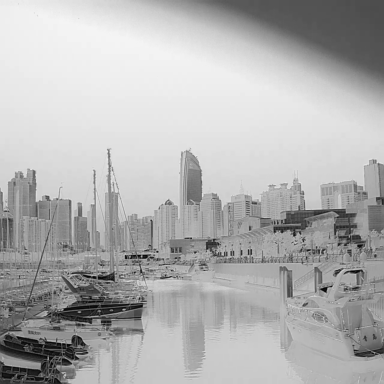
There are eight objects shown in the infrared image, including five canoes, and three sailboats.